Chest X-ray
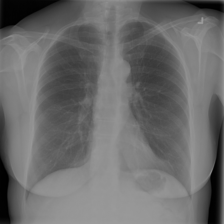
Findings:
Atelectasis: negative
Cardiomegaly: negative
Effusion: negative
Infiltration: negative
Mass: negative
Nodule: negative
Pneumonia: negative
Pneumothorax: negative
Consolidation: negative
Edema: negative
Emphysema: negative
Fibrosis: negative
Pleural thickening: negative
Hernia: negative